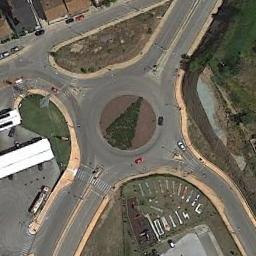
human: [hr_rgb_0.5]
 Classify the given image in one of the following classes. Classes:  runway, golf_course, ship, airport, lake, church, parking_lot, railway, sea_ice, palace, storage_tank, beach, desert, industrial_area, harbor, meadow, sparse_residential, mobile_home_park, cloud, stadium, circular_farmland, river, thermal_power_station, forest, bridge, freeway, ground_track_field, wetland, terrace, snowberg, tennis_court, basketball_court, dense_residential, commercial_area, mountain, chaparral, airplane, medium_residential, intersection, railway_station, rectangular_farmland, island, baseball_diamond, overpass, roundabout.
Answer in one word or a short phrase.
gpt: roundabout